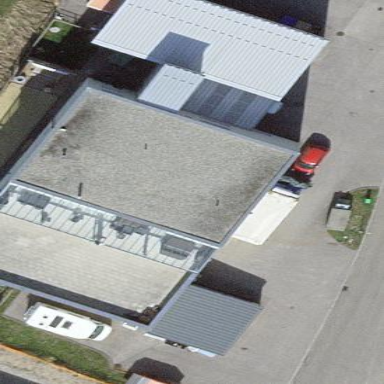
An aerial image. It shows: Industrial building.